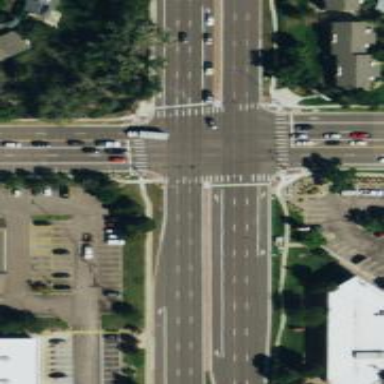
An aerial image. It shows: Crossing on the road.